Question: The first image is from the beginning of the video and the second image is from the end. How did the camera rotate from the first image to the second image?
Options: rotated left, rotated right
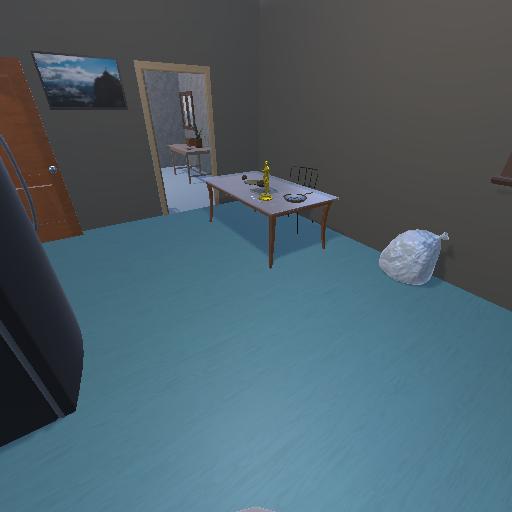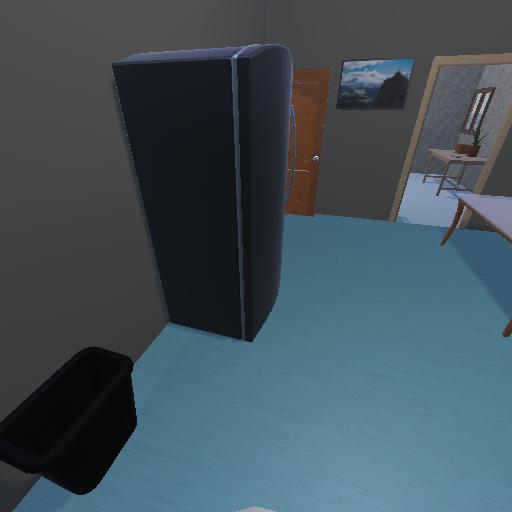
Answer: rotated left